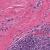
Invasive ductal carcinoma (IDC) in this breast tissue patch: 0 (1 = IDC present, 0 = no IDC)